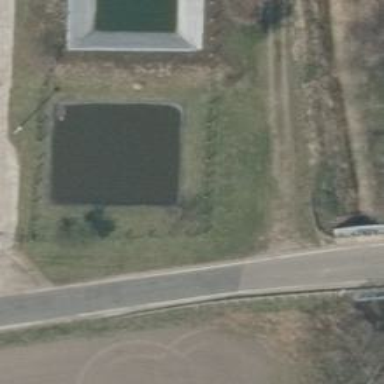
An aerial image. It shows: Fire water pond meant for emergency use.